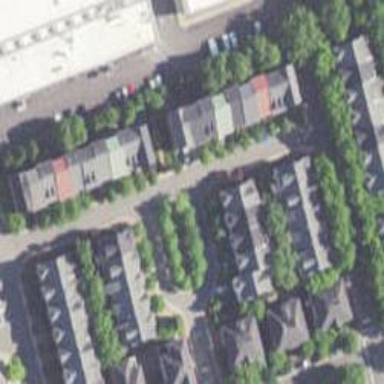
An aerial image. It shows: Residential road with asphalt surface. There is sidewalk on the left side.